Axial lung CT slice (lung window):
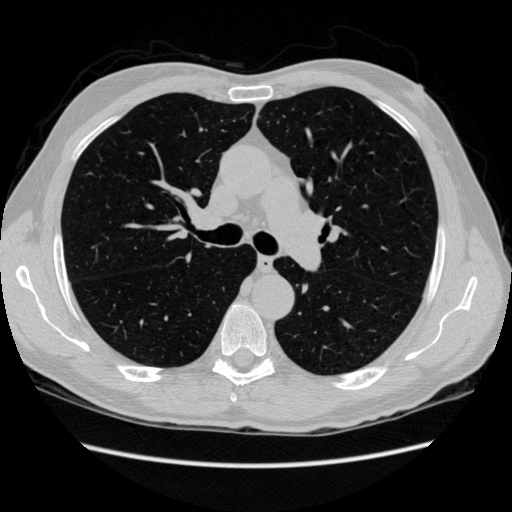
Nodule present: no